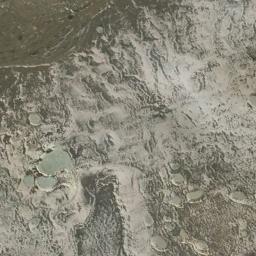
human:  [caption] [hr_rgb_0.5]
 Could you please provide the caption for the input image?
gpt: The desert has white sand and some dunes of different sizes .

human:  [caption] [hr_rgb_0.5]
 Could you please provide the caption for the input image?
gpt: The desert is with half of black sand and half of white sand .

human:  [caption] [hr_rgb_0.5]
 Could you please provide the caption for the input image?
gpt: This is a yellow desert with wavy stripes .

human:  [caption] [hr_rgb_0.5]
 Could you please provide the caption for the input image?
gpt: There is a winding path in this desert, And the color of the desert is orange-red .

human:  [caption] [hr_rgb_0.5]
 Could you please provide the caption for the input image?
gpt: A desert covered with white bed rocks .